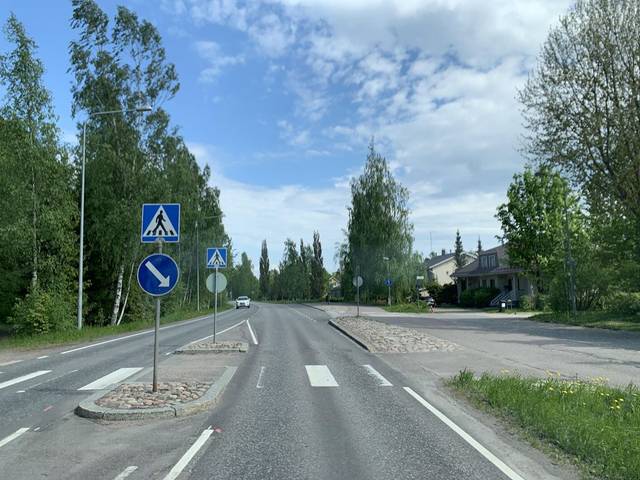
Region: Finland
Coordinates: 60.256, 25.032